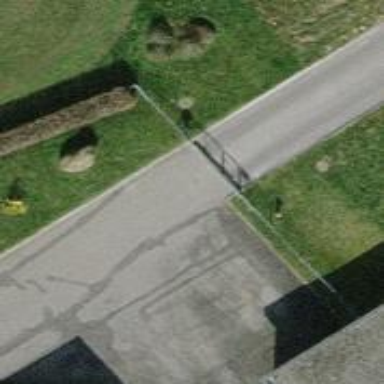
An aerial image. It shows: Gate.